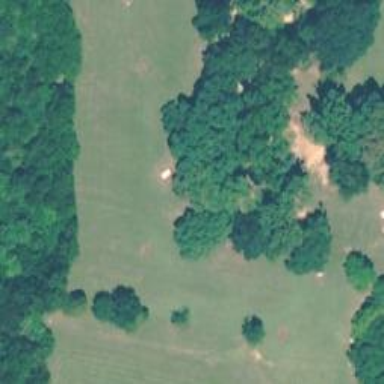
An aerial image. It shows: Disc golf hole.